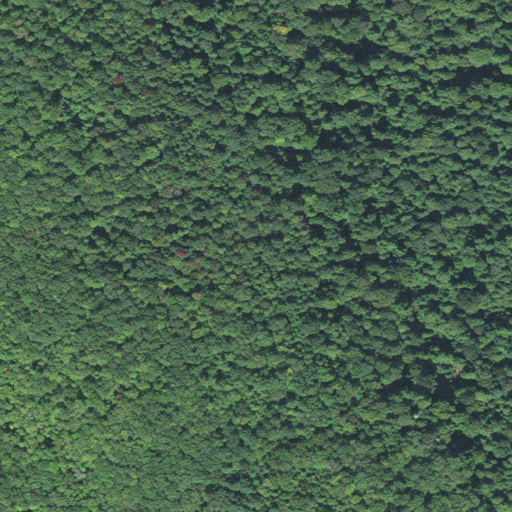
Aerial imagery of ridge(s) in West Virginia named Bryant Ridge containing deciduous forest and mixed forest